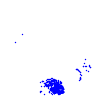
Particle: electron